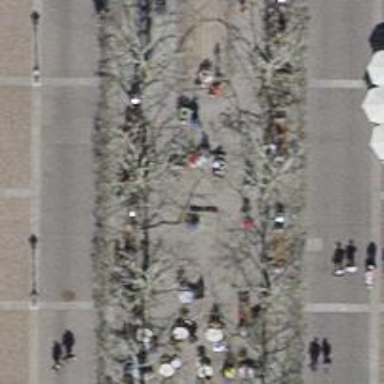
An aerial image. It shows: Avenue of trees.